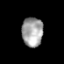
Tissue: prostate
Cell type: Fibroblasts
Senescence score: 0.7258
Nuclear area (px): 609
Mean DAPI intensity: 162.368